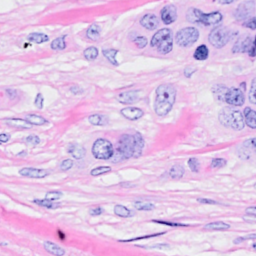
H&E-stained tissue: Breast